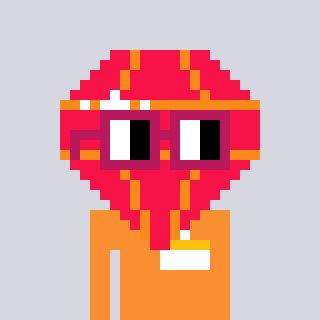
a pixel art character with square dark red glasses, a red diamond-shaped head and a orange-colored body on a cool background